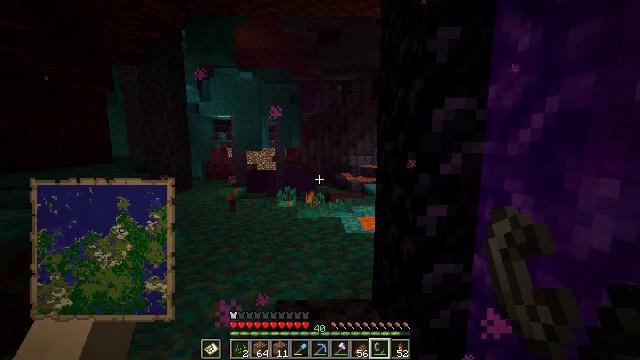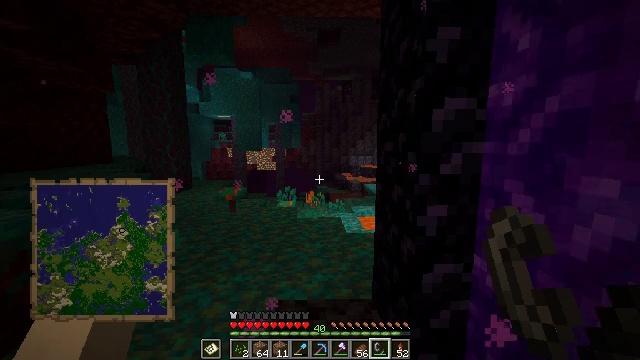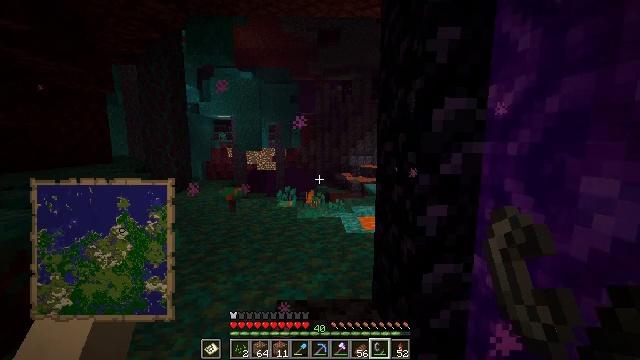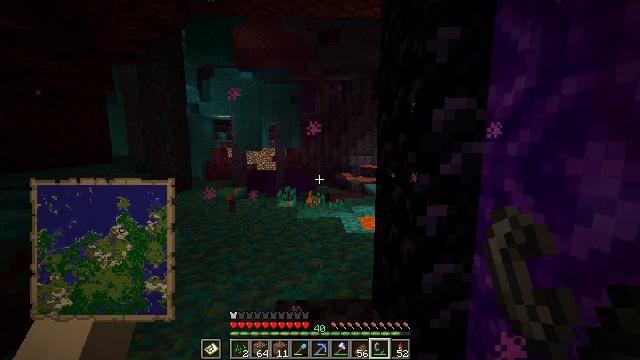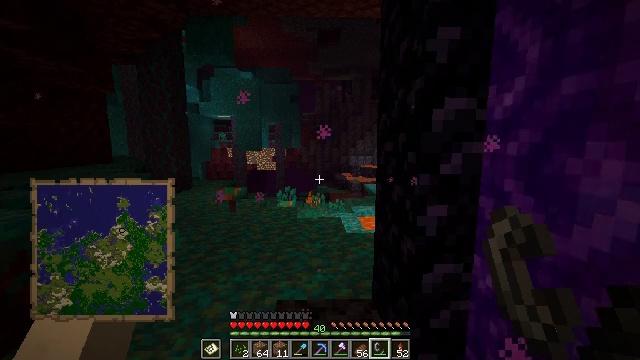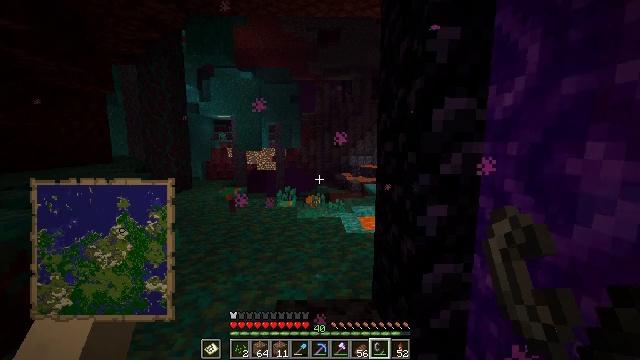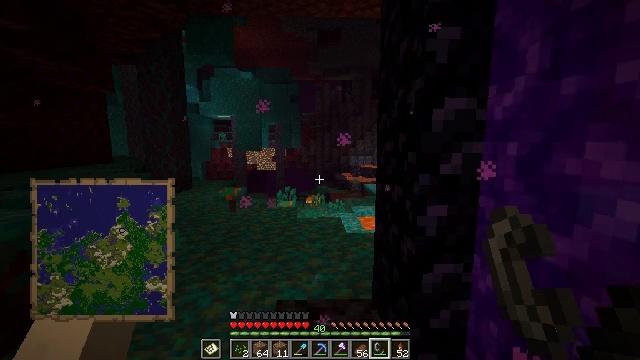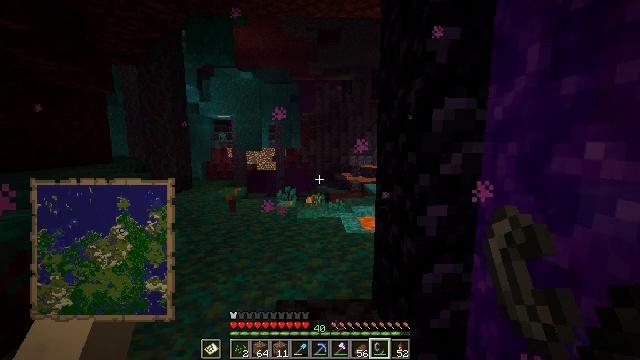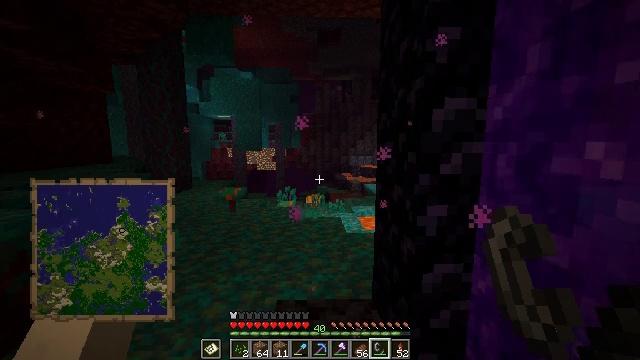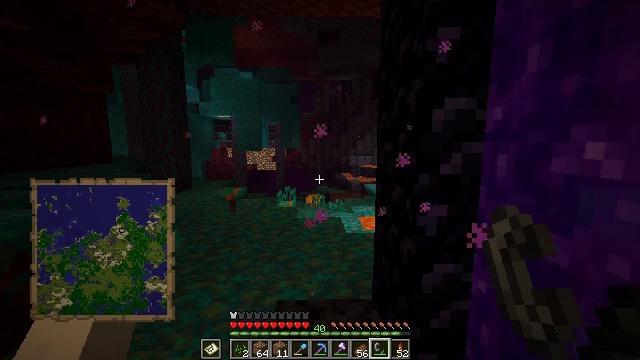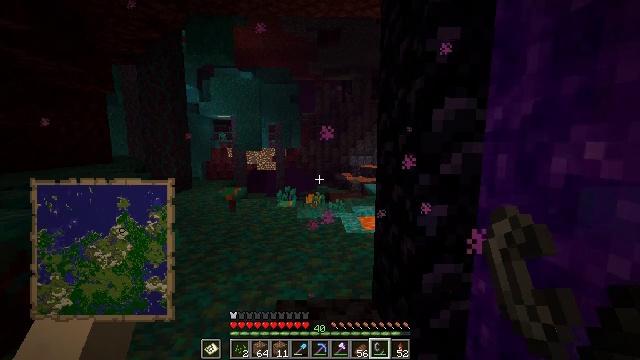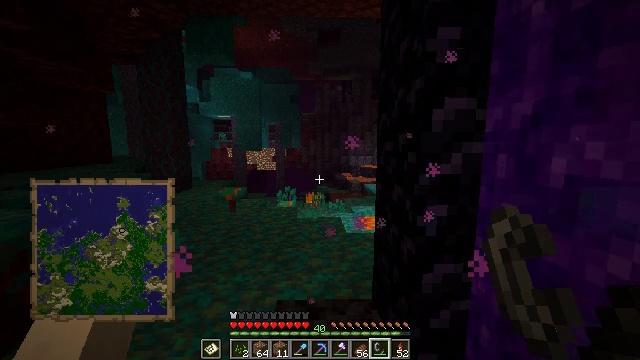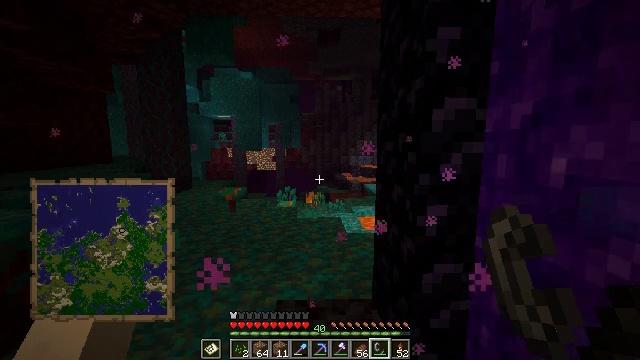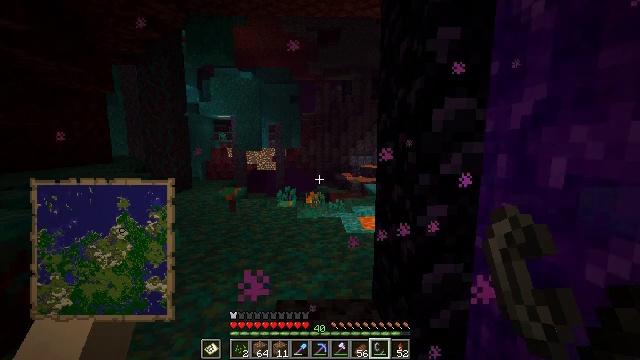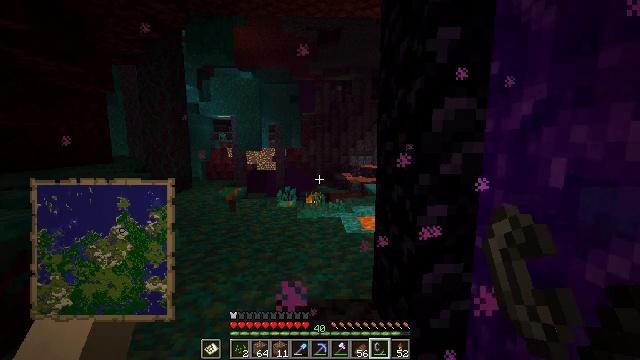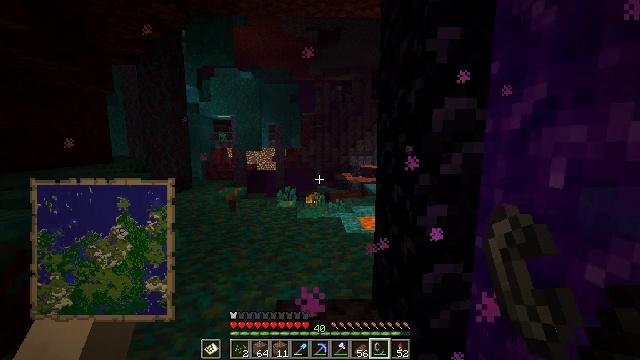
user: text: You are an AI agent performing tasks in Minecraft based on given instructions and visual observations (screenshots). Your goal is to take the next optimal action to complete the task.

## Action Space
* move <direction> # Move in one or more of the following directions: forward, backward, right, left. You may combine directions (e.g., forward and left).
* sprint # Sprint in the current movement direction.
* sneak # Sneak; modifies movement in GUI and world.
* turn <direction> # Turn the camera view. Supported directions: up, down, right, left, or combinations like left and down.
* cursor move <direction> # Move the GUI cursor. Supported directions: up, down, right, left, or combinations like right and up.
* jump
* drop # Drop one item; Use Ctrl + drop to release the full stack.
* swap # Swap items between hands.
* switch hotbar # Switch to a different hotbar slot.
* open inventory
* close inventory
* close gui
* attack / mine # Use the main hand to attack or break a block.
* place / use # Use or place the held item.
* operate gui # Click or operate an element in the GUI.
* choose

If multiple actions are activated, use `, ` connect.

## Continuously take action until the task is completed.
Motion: motion action
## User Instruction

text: Fight hostile mobs.
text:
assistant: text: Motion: no_op
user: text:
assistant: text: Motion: no_op
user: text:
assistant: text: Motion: no_op
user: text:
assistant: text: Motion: no_op
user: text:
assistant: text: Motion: no_op
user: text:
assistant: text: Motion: no_op
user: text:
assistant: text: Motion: no_op
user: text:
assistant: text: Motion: no_op
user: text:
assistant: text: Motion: no_op
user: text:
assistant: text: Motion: no_op
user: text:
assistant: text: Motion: no_op
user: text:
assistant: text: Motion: no_op
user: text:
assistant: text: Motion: no_op
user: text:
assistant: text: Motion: no_op
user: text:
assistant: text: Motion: no_op
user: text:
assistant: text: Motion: no_op
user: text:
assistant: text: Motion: no_op
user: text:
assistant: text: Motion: no_op
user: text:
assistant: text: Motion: no_op
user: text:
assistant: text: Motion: no_op
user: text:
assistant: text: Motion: no_op
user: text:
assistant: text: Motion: no_op
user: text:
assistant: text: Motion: no_op
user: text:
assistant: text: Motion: no_op
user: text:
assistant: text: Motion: no_op
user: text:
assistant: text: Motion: no_op
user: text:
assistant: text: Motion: no_op
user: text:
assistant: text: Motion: no_op
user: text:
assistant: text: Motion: no_op
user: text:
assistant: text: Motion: no_op